Question:
I bind the textfield with a key in 'NSUserDefaults' and the "Chose File..." button modifies the model.
But the textfield is not updated after the button get clicked. I have to re-open the window to see the new value been populated into the textfield.
What am I missing here?
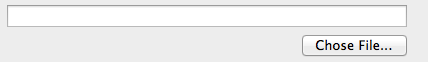
Answer: It's because my key has a dot "." in it which confused data binding.
It was:
'[ defaults setValue: xxx forKey:@"proxy.url"]'
It should be:
'[ defaults setValue: xxx forKey:@"proxy_url"]'